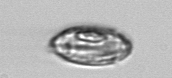
Label: Katodinium_or_Torodinium